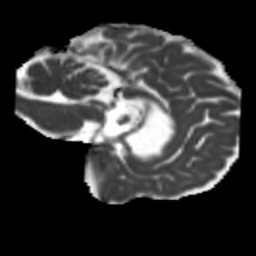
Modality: MD
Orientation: sagittal
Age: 46
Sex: male
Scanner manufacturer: siemens
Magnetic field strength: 3 T
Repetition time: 5.25 s
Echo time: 0.08 s